Question: I am applying tabs functionality for a div and I am getting the layout like this(See the attachment in My Tabs).Anyone can help me? Thanks in advance.

'''
<div id="tabs">
<ul>
<li><a href="#tabs1" id="lan1" class="lantabs">Dutch</a></li>
<li><a href="#tabs2" id="lan2" class="lantabs">English</a></li>
<li><a href="#tabs3" id="lan3" class="lantabs">German</a></li>
</ul>
<div id="tabs1">
<table style="margin:10px; border: 1px solid #0498BE;background-color: #FFFEFE; " class="excolltable" align="left" width="100%" cellpadding="10">
<tbody>
<tr>
<td style="font-size: 14px;" align="center" width="40%"><b>Exclude List</b></td>
<td style="font-size: 14px;" align="center" width="60%"><b>Consider as one Word</b></td>
</tr>
<tr>
<td style="font-size: 12px;" align="left" width="40%">als, is, te, een, mee, met, de, om, in, aan, het, je, zijn, en, van, op, worden, ook, voor, deze, ik, we, die, bij, over, er, heeft, haar, dit, dat, zo, hem, zijn, maar, mij, was, heel, zeer, heb, door, niet, kan, mijn, had, zij, hij, ga, of, nog, zou, dus, kon, wel, n, v, t, ze, ben, wordt, iets, naar, kunnen, n, v, t, per, dan, daarna, via, doen, gaat, wilde, hier, u, moet, krijg, gestuurd, mag, zegt, gaf, erg, al, hoe, anders, bedoel, wat, wij, na, daar, tot, m, gehad, meer, nu, uw, nee, meeus, kroller, zie, zal, ligt, me, e, weet, af, omdat, a, b, c, d, e, f, g, h, i, j, k, l, m, n, o, p, q, r, s, t, u, v, w, x, y, z, geeft, wil, staat, uit, hebben, andere, gaan, ons, veel, doe, onze, vind, toch, Obvion, alleen, geen, toe, dingen, denkt, doet, weer, ilse, westerveld, boer, brenda, bruijn, debeij, eddy, ramon, gerry, florius, abn, amro, aegon, ing, asr, syntrus, argenta, regiobank, daarnaast, hetgeen, aangaf, ongeveer, am, acc, accountmanger, accountmanagers, abnamro, als, danwel, etc., nav, werd, jullie, ', 'm, etc, hun, alles, maken, loopt, niets, allemaal, denk, misschien, moment, moeten, verbeterpunten, hypotheek, eigenlijk, altijd, zelf, keer, willen, kunt, echt, toen, bijv, vinden, verder, neen, vooral, meneer, heer, mevrouw, gijs</td>
<td style="font-size: 12px;" align="left" width="60%">Goede voorwaarden, toegevoegde waarde, up to date, kennis van zaken, Bijzonder Beheer, face to face, eigen belang, min-max</td>
</tr>
</tbody>
</table>
<br>
<table style="margin:10px;border: 1px solid #0498BE;background-color: #FFFEFE;" class="excolltable" align="left" width="100%" cellpadding="10">
<tbody>
<tr>
<td style="font-size: 14px;" align="center" width="40%"><b>Synonymwords</b></td>
<td style="font-size: 14px;" align="center" width="60%"><b>Displayword</b></td>
</tr>
<tr>
<td style="font-size: 12px;" align="left" width="40%">goed,goede,geod</td>
<td style="font-size: 12px;" align="left" width="60%">goed</td>
</tr>
<tr>
<td style="font-size: 12px;" align="left" width="40%">prettig,prettige</td>
<td style="font-size: 12px;" align="left" width="60%">prettig</td>
</tr>
<tr>
<td style="font-size: 12px;" align="left" width="40%">ideeen,ideeen</td>
<td style="font-size: 12px;" align="left" width="60%">ideeen</td>
</tr>
</tbody>
</table>
</div>
<div id="tabs2"></div>
<div id="tabs3"></div>
</div>
'''
'''
$(document).ready(function() {
$( "#tabs" ).tabs({ active: 0 });
});
'''
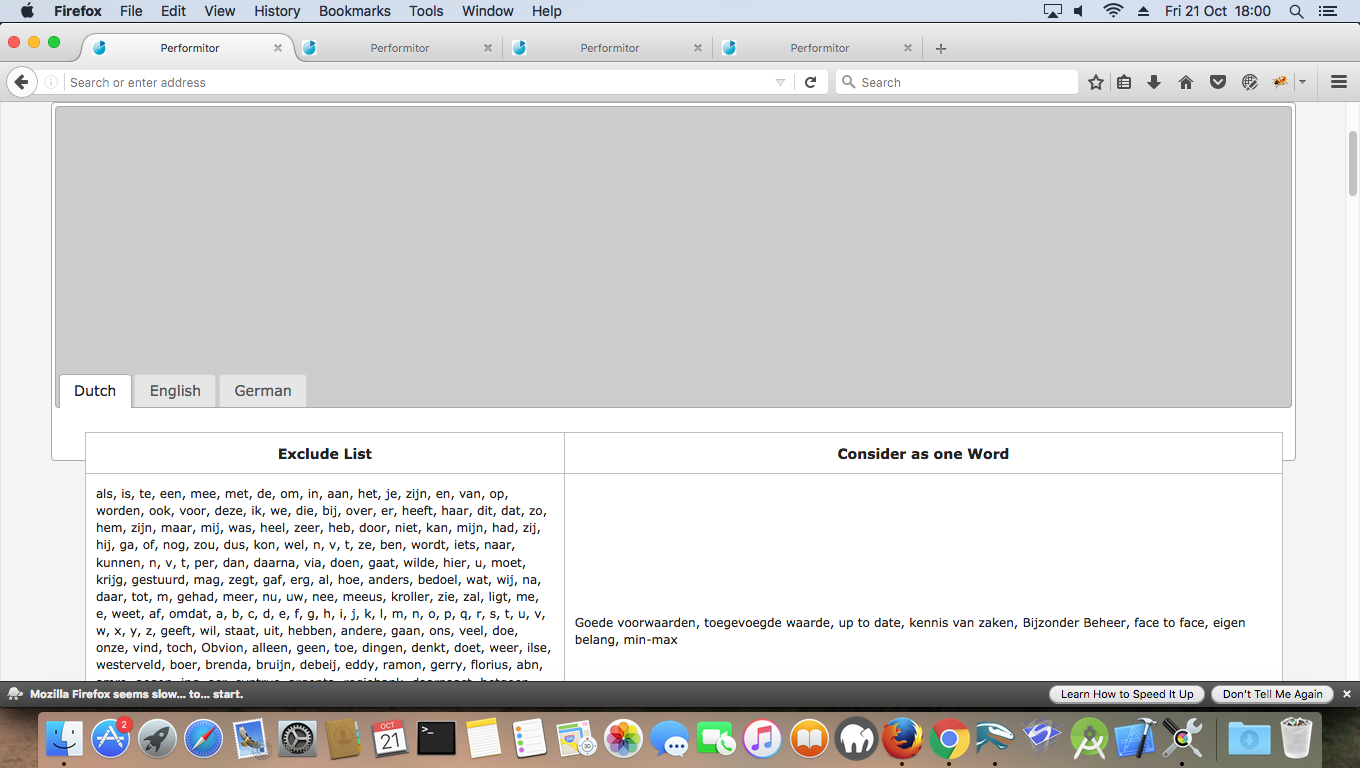
Answer: Add 'float:none' to 'table' to fix the issue. By default browser has pre-defined css properties.
'''
$(document).ready(function() {
$( "#tabs" ).tabs({ active: 0 });
});
'''
'''
<link href="https://code.jquery.com/ui/1.12.1/themes/base/jquery-ui.css" rel="stylesheet"/>
<script src="https://ajax.googleapis.com/ajax/libs/jquery/2.1.1/jquery.min.js"></script>
<script src="https://code.jquery.com/ui/1.12.1/jquery-ui.js"></script>
<div id="tabs">
<ul>
<li><a href="#tabs1" id="lan1" class="lantabs">Dutch</a></li>
<li><a href="#tabs2" id="lan2" class="lantabs">English</a></li>
<li><a href="#tabs3" id="lan3" class="lantabs">German</a></li>
</ul>
<div id="tabs1">
<table style="margin:0px; border: 1px solid #0498BE;background-color: #FFFEFE; float:none " class="excolltable" align="left" width="100%" cellpadding="10">
<tbody>
<tr>
<td style="font-size: 14px;" align="center" width="40%"><b>Exclude List</b></td>
<td style="font-size: 14px;" align="center" width="60%"><b>Consider as one Word</b></td>
</tr>
<tr>
<td style="font-size: 12px;" align="left" width="40%">als, is, te, een, mee, met, de, om, in, aan, het, je, zijn, en, van, op, worden, ook, voor, deze, ik, we, die, bij, over, er, heeft, haar, dit, dat, zo, hem, zijn, maar, mij, was, heel, zeer, heb, door, niet, kan, mijn, had, zij, hij, ga, of, nog, zou, dus, kon, wel, n, v, t, ze, ben, wordt, iets, naar, kunnen, n, v, t, per, dan, daarna, via, doen, gaat, wilde, hier, u, moet, krijg, gestuurd, mag, zegt, gaf, erg, al, hoe, anders, bedoel, wat, wij, na, daar, tot, m, gehad, meer, nu, uw, nee, meeus, kroller, zie, zal, ligt, me, e, weet, af, omdat, a, b, c, d, e, f, g, h, i, j, k, l, m, n, o, p, q, r, s, t, u, v, w, x, y, z, geeft, wil, staat, uit, hebben, andere, gaan, ons, veel, doe, onze, vind, toch, Obvion, alleen, geen, toe, dingen, denkt, doet, weer, ilse, westerveld, boer, brenda, bruijn, debeij, eddy, ramon, gerry, florius, abn, amro, aegon, ing, asr, syntrus, argenta, regiobank, daarnaast, hetgeen, aangaf, ongeveer, am, acc, accountmanger, accountmanagers, abnamro, als, danwel, etc., nav, werd, jullie, ', 'm, etc, hun, alles, maken, loopt, niets, allemaal, denk, misschien, moment, moeten, verbeterpunten, hypotheek, eigenlijk, altijd, zelf, keer, willen, kunt, echt, toen, bijv, vinden, verder, neen, vooral, meneer, heer, mevrouw, gijs</td>
<td style="font-size: 12px;" align="left" width="60%">Goede voorwaarden, toegevoegde waarde, up to date, kennis van zaken, Bijzonder Beheer, face to face, eigen belang, min-max</td>
</tr>
</tbody>
</table>
<br>
<table style="margin:10px;border: 1px solid #0498BE;background-color: #FFFEFE;float:none" class="excolltable" align="left" width="100%" cellpadding="10">
<tbody>
<tr>
<td style="font-size: 14px;" align="center" width="40%"><b>Synonymwords</b></td>
<td style="font-size: 14px;" align="center" width="60%"><b>Displayword</b></td>
</tr>
<tr>
<td style="font-size: 12px;" align="left" width="40%">goed,goede,geod</td>
<td style="font-size: 12px;" align="left" width="60%">goed</td>
</tr>
<tr>
<td style="font-size: 12px;" align="left" width="40%">prettig,prettige</td>
<td style="font-size: 12px;" align="left" width="60%">prettig</td>
</tr>
<tr>
<td style="font-size: 12px;" align="left" width="40%">ideeen,ideeen</td>
<td style="font-size: 12px;" align="left" width="60%">ideeen</td>
</tr>
</tbody>
</table>
</div>
<div id="tabs2"></div>
<div id="tabs3"></div></div>
'''